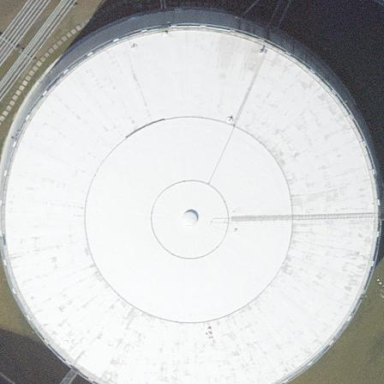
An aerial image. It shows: Storage tank with man-made structure.